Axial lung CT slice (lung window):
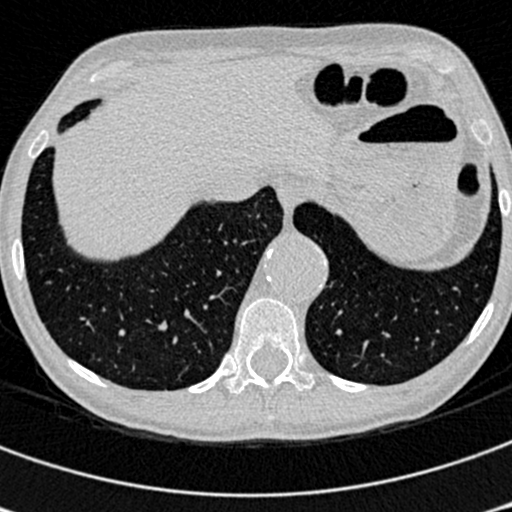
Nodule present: no